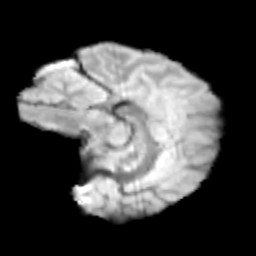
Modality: T2w
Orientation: sagittal
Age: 14
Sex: female
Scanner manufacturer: siemens
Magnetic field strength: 3 T
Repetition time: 3.8 s
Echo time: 0.07 s